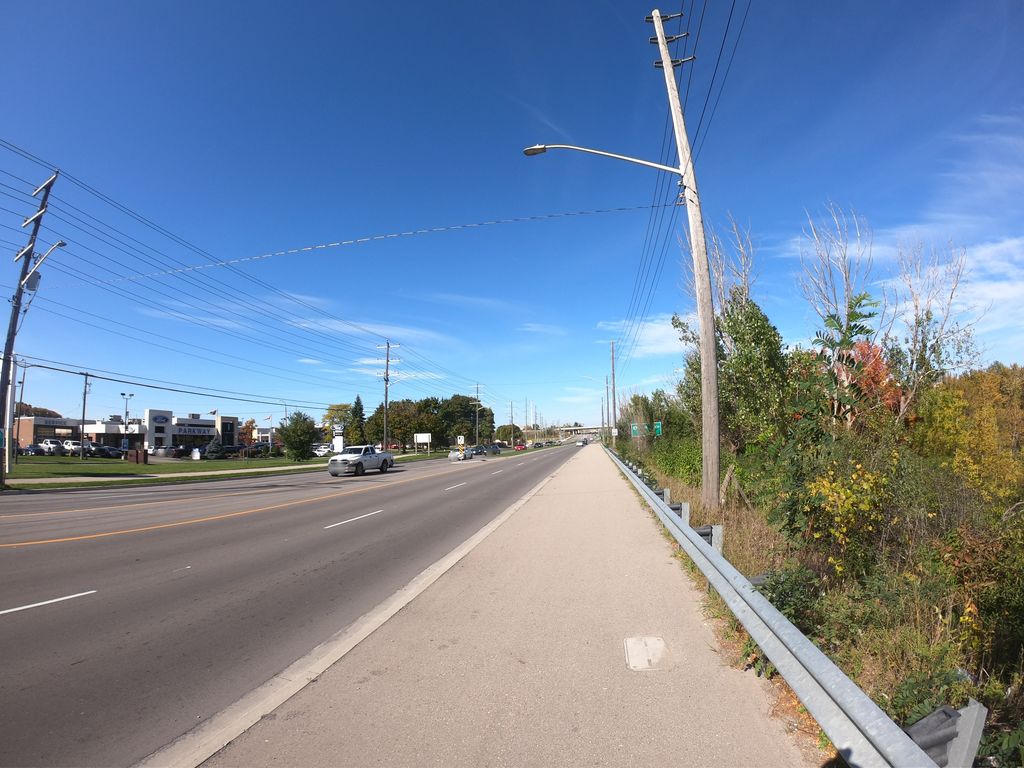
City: kitchener-waterloo